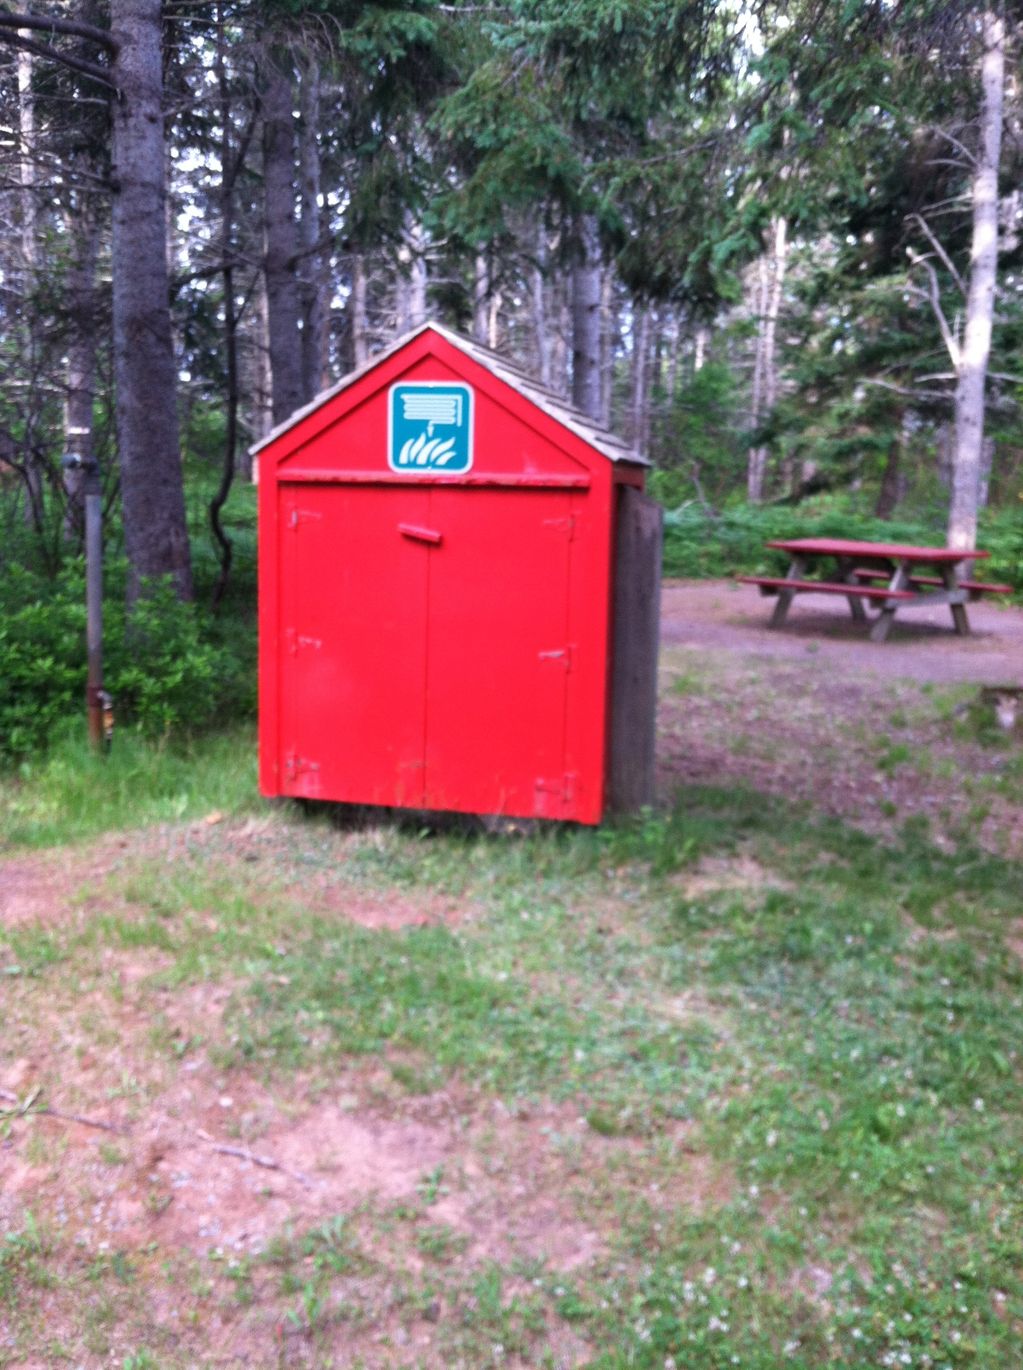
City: charlottetown